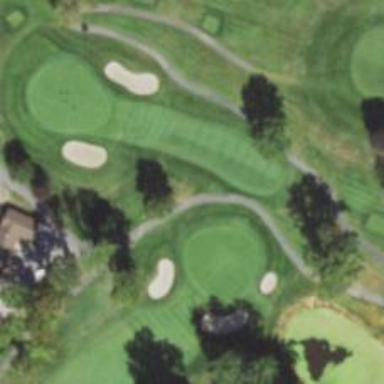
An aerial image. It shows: Path for both roads and golfers.